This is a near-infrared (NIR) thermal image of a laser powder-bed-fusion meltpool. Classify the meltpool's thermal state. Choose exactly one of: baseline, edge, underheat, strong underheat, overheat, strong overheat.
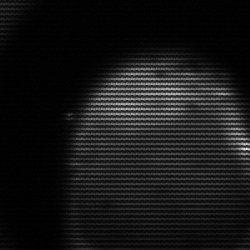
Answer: edge